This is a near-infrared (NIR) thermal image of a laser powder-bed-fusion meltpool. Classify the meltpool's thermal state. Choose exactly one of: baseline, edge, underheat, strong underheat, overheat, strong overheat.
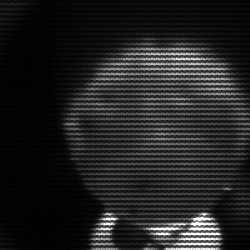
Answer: edge